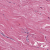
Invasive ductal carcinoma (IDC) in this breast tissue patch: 0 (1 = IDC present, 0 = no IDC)